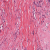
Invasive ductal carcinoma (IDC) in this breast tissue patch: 1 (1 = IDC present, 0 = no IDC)